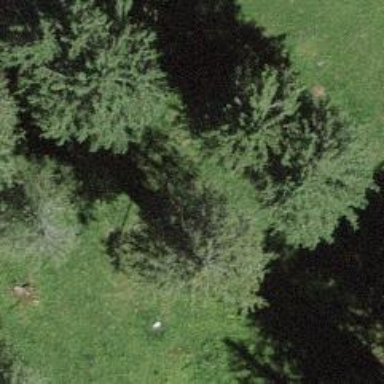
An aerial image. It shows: Serene woodland landscape.